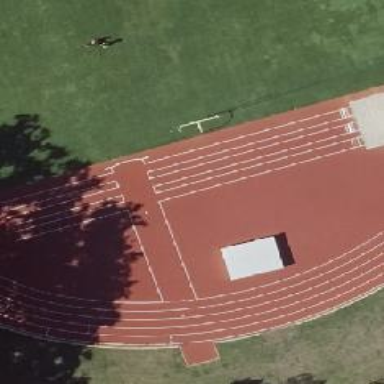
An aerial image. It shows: Long jump pitch for sports activities.